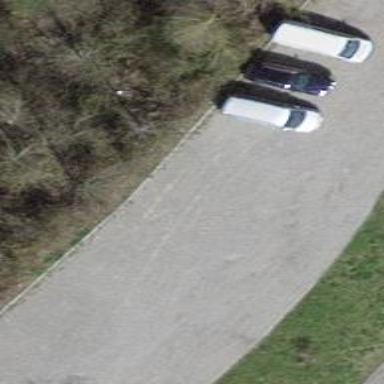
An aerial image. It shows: Parking area with surface.